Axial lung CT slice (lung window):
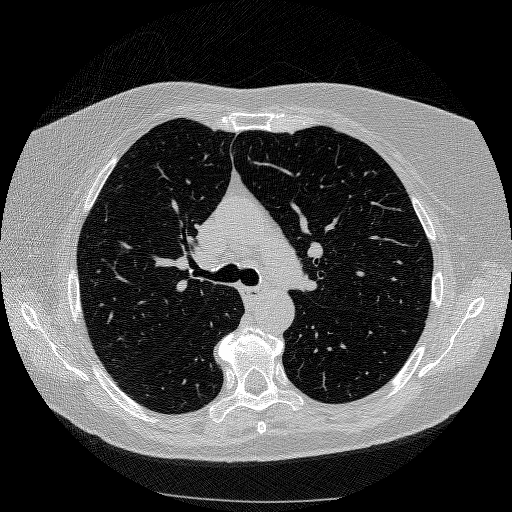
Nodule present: no